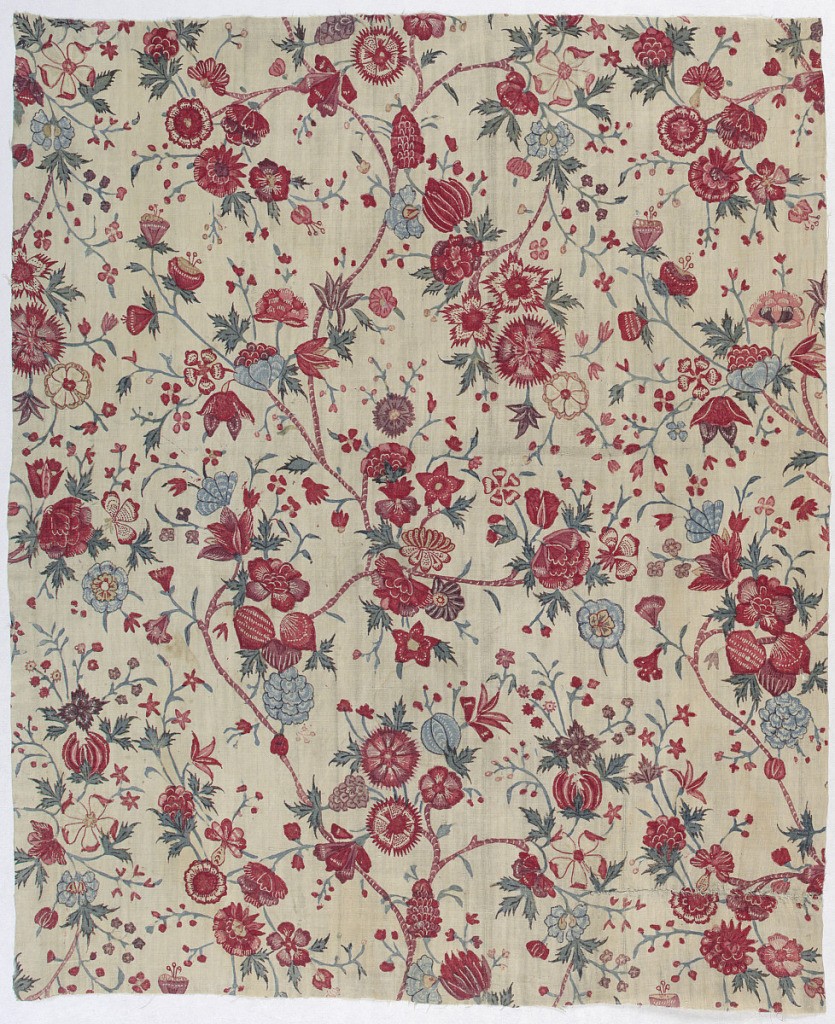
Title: Textile
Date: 18th century
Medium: cotton Technique: mordants for black, reds and purples applied by pen and brush; madder dyed; blue applied over resist by brush; yellow applied by brush; chintz on plain weave
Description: Groups of flowers on diagonally moving stems.